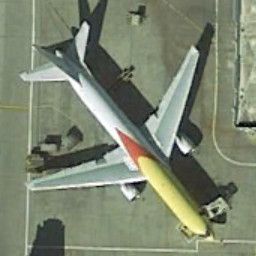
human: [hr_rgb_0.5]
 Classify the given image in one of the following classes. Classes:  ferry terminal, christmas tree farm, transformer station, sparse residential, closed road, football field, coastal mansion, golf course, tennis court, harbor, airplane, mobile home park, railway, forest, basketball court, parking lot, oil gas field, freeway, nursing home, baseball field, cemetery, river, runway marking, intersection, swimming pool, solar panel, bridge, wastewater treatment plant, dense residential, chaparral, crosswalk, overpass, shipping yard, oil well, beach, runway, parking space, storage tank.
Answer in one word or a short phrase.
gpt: airplane